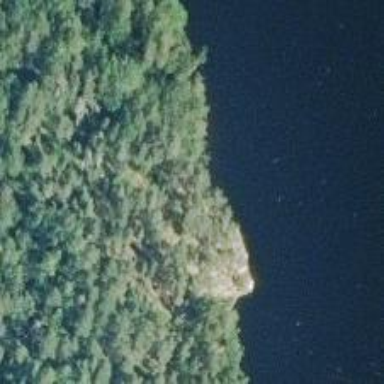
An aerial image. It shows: Cliff in nature.